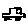
Label: car